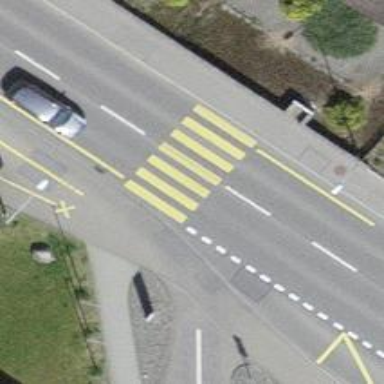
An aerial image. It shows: Uncontrolled zebra crossing with zebra markings.